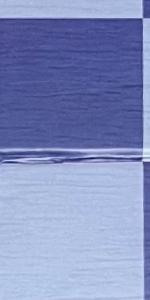
Label: Empty